Field crop: maize
Growth stage: 2
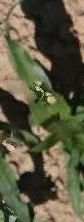
Species: maize